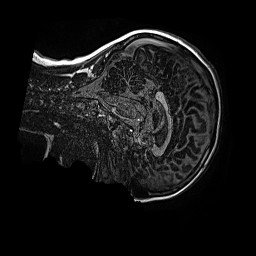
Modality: MP2RAGE
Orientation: sagittal
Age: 11
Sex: male
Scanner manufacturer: siemens
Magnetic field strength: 3 T
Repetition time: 4 s
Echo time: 0.00299 s